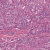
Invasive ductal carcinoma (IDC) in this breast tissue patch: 1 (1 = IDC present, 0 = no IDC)